八年级 · 解析几何
如图是某游乐园 “水上滑梯” 的侧面示意图, 其中 $B D$ 段可看成双曲线 $y=\frac{k}{x}(x>0)$ 的一部分,矩形 $O A B C$ 是向上攀爬的阶梯部分. 以 $O$ 为中心建立平面直角坐标系, 使点 $A$ 和点 $C$ 分别落在 $x$轴和 $y$ 轴的正半轴上. 已知 $O C=5$ 米, 入口水平平台 $B C=1.8$ 米, 滑梯的出口 $D$ 点到水面的距离

$D E$ 为 0.75 米 $(O 、 A 、 E$ 在一条直线上 $)$. 求 $B 、 D$ 之间的水平距离 $A E$ 的长.
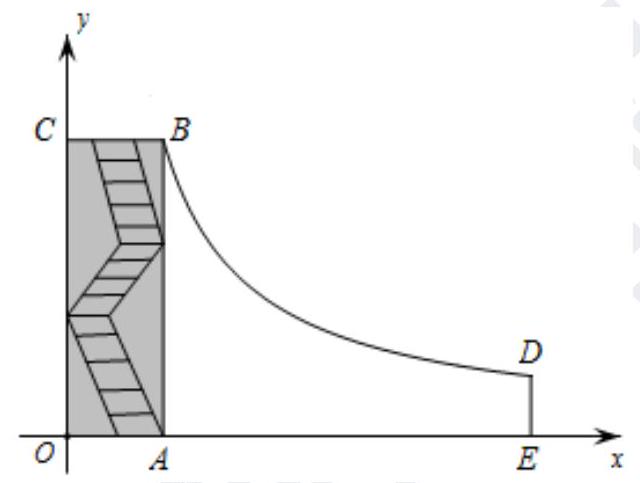
答案: 解: $\because O C=5, B C=1.8$,

$\therefore$ 点 $B$ 的坐标是 $(1.8,5)$, 代入 $y=\frac{k}{x}$, 得

$\frac{k}{1.8}=5, \quad k=9$.

$\therefore$ 双曲线的解析式为 $y=\frac{9}{x}$.

$\because D E=0.75$

$\therefore$ 设点 $D$ 的坐标为 $(m, 0.75)$, 并代入 $y=\frac{9}{x}$, 得

$\frac{9}{m}=0.75, \quad m=12$.

即 $O E=12$.

$\because$ 四边形 $O A B C$ 是矩形,

$\therefore O A=B C=1.8$.

$\therefore A E=O E-O A=12-1.8=10.2$ (米)

因此， $B 、 D$ 之间的水平距离为 10.2 米.